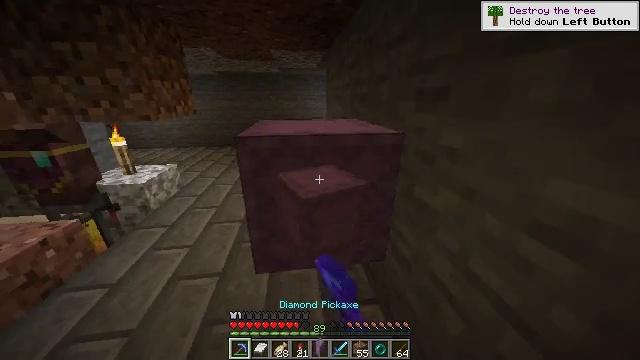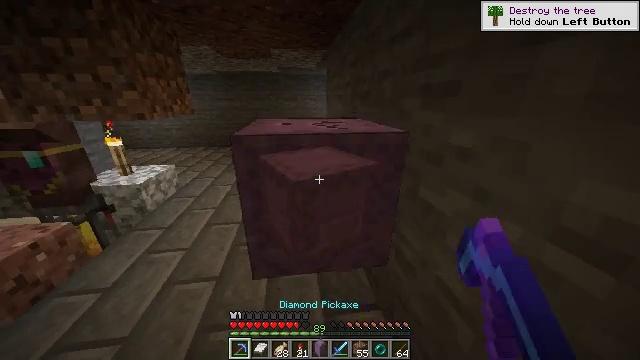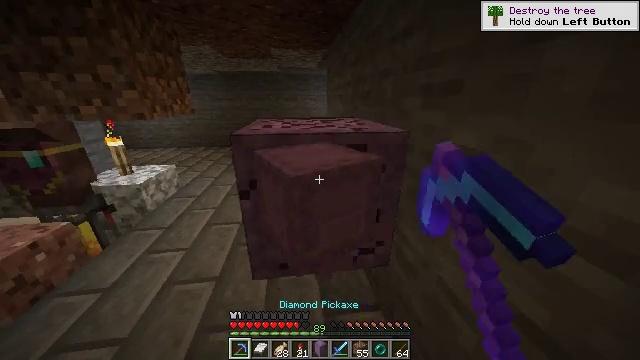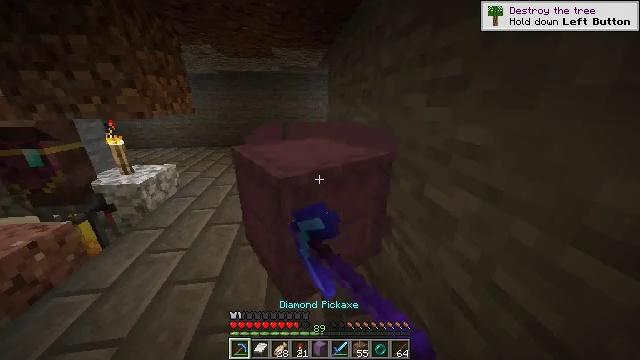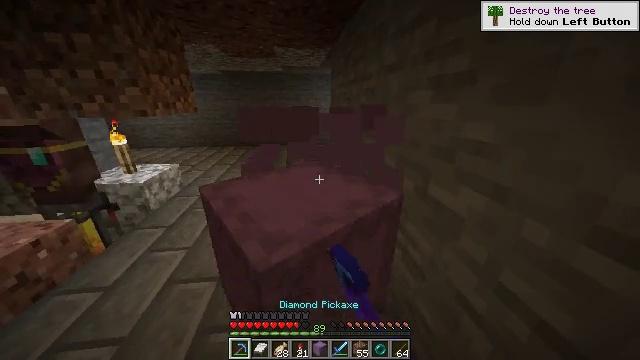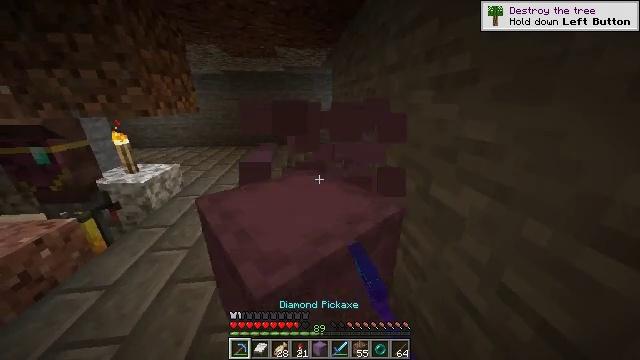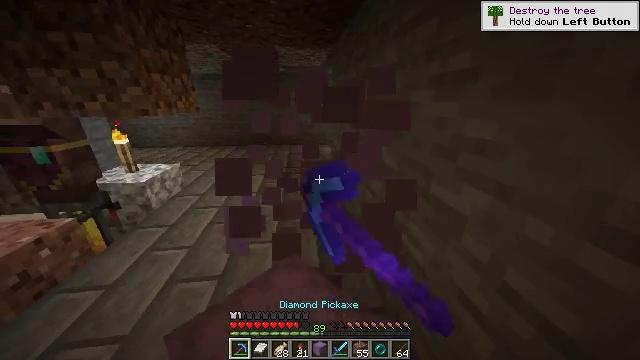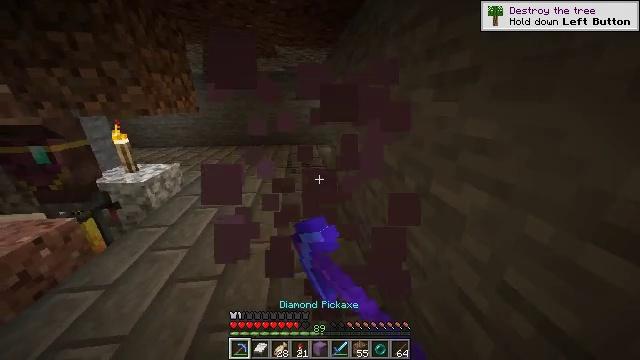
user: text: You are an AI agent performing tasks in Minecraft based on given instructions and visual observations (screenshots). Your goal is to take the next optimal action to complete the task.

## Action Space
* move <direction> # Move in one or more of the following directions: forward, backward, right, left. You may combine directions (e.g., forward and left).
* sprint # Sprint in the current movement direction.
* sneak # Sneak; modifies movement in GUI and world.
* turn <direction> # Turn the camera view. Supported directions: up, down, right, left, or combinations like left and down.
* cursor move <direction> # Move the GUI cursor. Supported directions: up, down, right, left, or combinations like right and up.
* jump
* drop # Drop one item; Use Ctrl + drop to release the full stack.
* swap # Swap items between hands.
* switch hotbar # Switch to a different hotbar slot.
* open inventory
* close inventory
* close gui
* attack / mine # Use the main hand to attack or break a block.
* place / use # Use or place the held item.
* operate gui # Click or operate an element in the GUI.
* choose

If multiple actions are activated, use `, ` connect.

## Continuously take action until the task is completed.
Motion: motion action
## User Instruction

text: Retrieve the shulker box into the inventory.
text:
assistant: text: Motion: attack / mine
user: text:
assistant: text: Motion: attack / mine
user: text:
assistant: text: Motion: attack / mine
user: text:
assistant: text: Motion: attack / mine
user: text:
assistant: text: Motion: attack / mine
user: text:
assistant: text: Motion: attack / mine
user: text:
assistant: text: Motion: attack / mine
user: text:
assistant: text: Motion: no_op